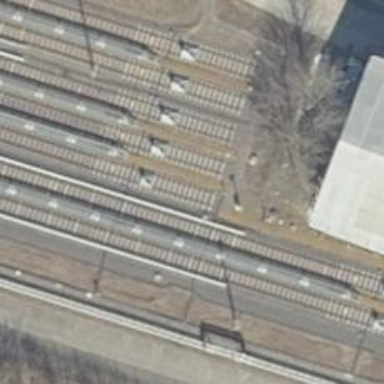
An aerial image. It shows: Electrified rail in service yard.